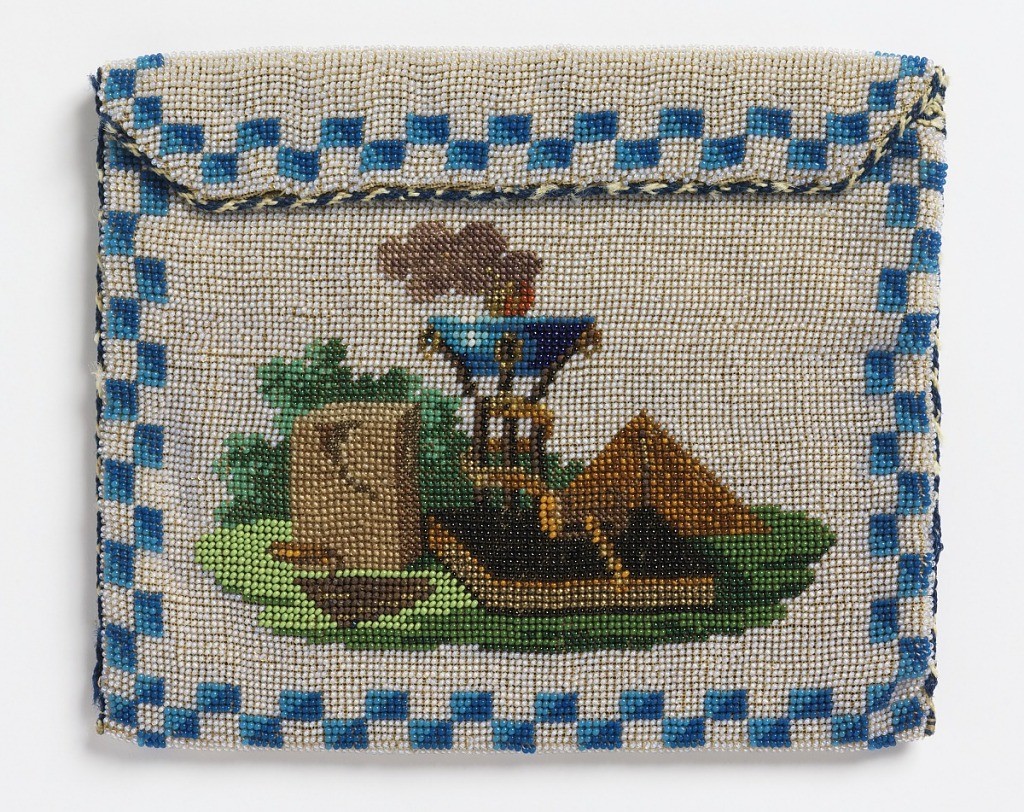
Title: Purse
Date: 1870
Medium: beads, leather, canvas Technique: embroidered with beads
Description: Rectangular purse, solidly beaded. Against a background of opalescent beads are pictured Masonic emblems, with a border of blue checkerboard. Lined with white leather. Inscribed on white leather lining: Miss Dearsley, 25 Dec. 1870.